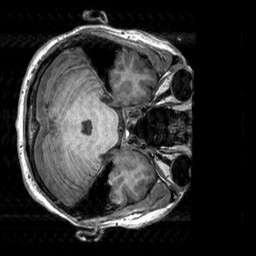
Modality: T1w
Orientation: axial
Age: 33
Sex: male
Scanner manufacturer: siemens
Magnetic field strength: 3 T
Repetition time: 2.3 s
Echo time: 0.00303 s